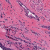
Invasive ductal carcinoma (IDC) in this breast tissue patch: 0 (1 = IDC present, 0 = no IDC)